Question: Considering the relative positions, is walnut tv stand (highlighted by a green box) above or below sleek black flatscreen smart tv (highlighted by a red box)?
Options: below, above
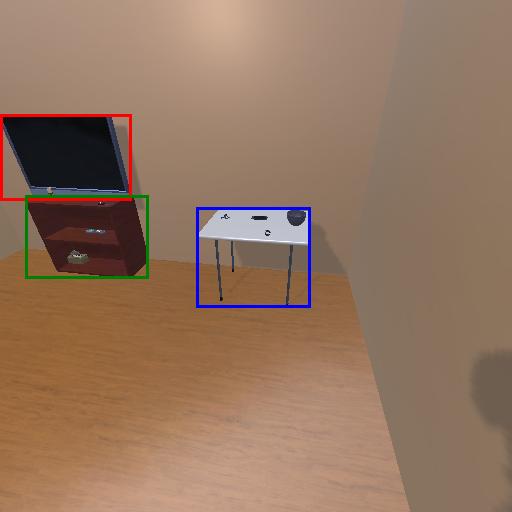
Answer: below